Interaction volume radius: 10 \u00c5
Interaction volume height: 15 \u00c5
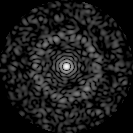
Disorder parameter: 0.8525